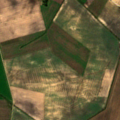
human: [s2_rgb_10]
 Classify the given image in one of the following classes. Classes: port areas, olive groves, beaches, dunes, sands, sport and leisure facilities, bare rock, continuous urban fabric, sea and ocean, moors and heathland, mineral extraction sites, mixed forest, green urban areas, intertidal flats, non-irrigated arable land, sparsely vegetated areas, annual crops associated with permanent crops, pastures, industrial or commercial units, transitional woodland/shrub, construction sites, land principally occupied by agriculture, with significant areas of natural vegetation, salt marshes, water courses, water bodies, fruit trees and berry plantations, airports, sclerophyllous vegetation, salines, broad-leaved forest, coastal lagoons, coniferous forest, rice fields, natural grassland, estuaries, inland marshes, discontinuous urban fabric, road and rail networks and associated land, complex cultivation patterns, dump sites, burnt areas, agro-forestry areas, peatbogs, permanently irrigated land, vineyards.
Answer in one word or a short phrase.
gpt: non-irrigated arable land